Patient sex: F
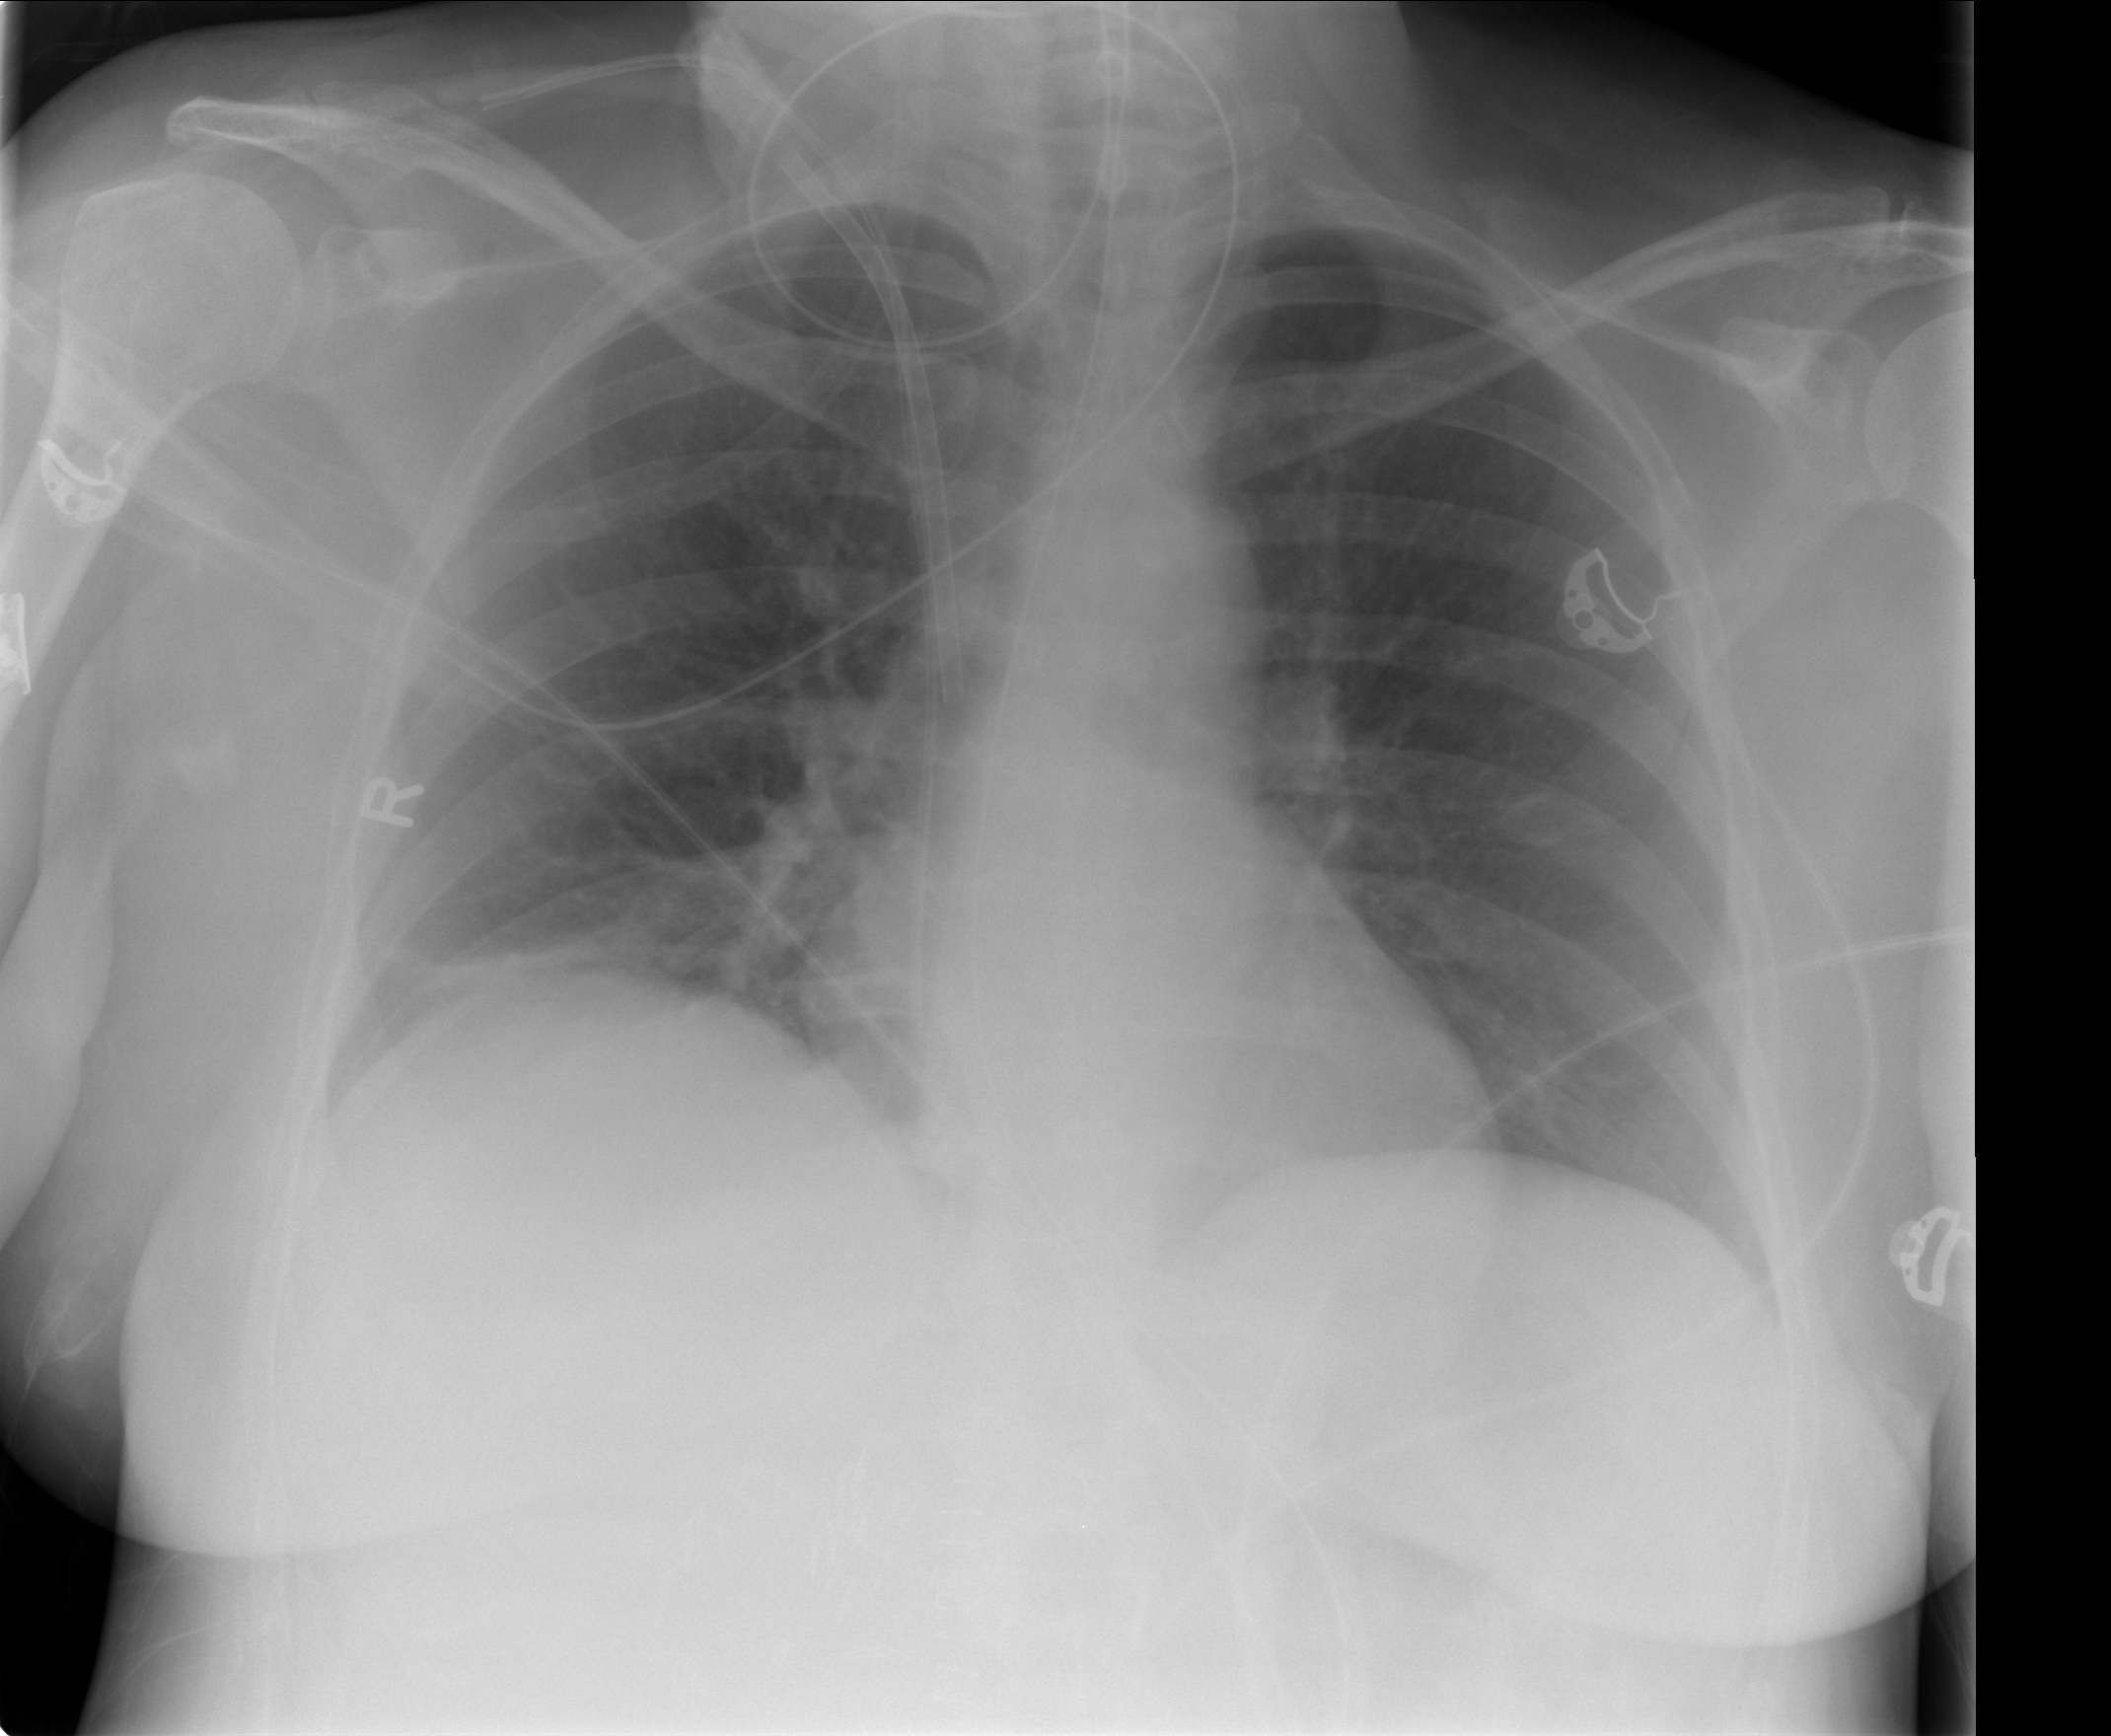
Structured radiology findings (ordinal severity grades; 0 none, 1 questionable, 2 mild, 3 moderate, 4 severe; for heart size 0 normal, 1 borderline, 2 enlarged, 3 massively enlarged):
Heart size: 0
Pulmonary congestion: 0
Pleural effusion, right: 0
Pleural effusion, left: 0
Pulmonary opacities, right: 0
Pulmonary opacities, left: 0
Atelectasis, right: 2
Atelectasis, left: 0